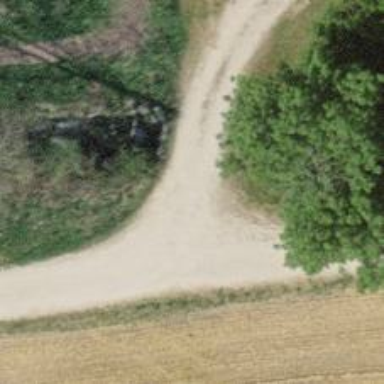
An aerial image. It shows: Unpaved track on bridge with grade2 tracktype.